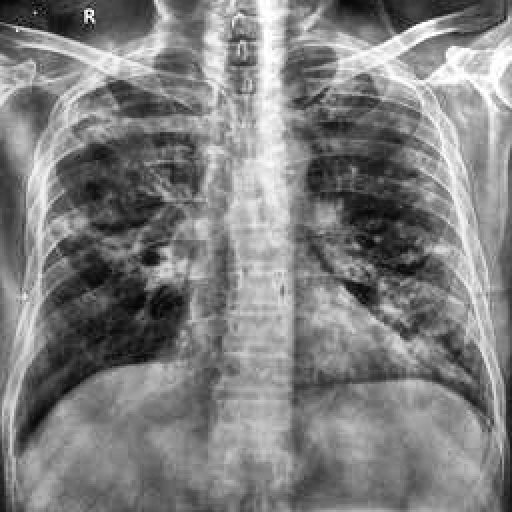
Finding: TUBERCULOSIS